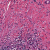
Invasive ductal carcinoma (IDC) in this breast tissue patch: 1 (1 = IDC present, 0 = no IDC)